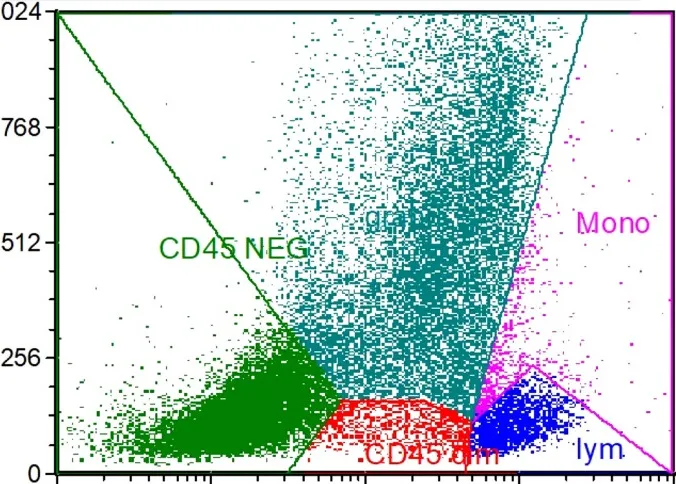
Flow cytometry immunofluorescence analysis results. Y-axis: lateral scattering intensity linear (SS INT LIN); X-axis: the account of CD45 detected by optical filter centered near 500 nm. The dark green color represents granulocyte, the purple color represents monocytes, the red color represents weak expressing CD45 cells, and the light green represents CD45 negative cells.
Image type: pathology (methenamine_silver)